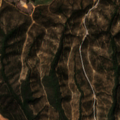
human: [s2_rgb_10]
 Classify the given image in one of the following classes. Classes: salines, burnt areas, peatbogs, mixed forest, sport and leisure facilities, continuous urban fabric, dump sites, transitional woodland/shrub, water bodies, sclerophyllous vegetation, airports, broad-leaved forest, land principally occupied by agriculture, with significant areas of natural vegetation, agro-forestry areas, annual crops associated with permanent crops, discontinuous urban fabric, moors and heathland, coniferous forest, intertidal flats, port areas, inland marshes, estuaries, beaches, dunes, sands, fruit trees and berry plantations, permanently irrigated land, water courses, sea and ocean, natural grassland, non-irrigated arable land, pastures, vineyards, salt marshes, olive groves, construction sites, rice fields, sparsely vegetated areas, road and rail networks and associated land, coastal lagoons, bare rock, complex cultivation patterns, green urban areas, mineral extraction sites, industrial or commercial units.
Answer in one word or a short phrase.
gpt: land principally occupied by agriculture, with significant areas of natural vegetation, broad-leaved forest, transitional woodland/shrub